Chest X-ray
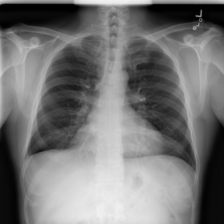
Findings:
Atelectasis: negative
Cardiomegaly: negative
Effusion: negative
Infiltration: negative
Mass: positive
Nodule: negative
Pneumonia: negative
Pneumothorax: negative
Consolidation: negative
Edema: negative
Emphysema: negative
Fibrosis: negative
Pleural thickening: negative
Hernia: positive